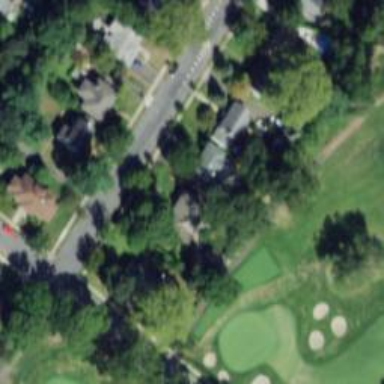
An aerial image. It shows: Path for both roads and golfers.